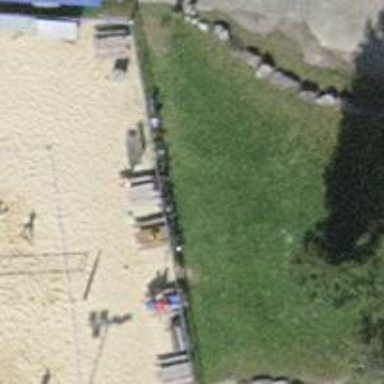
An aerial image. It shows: Picnic table located in leisure land area.